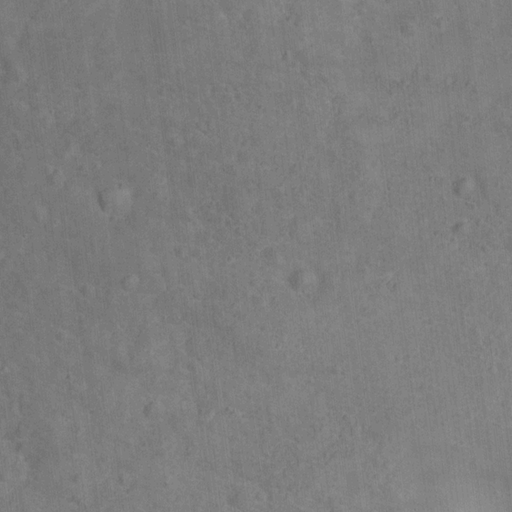
Classes present: Background